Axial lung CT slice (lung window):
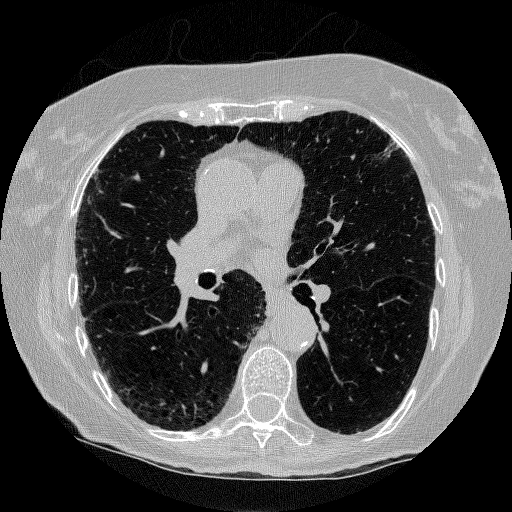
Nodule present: no